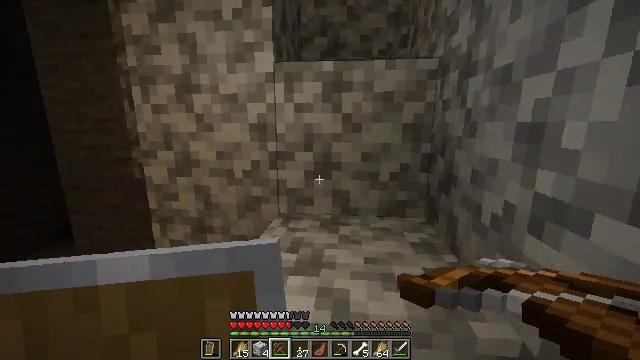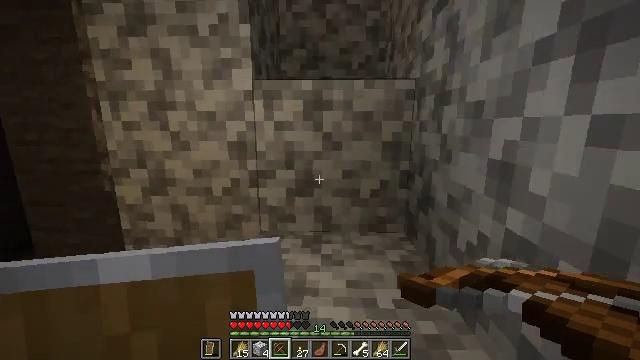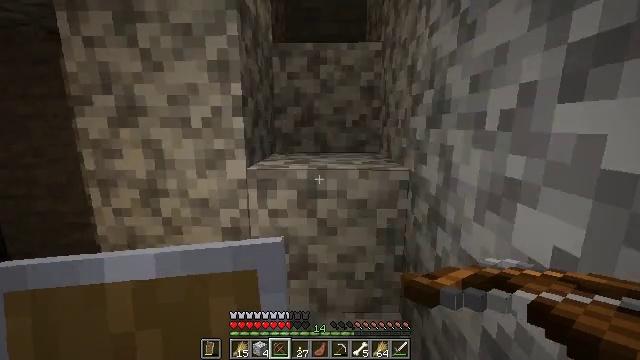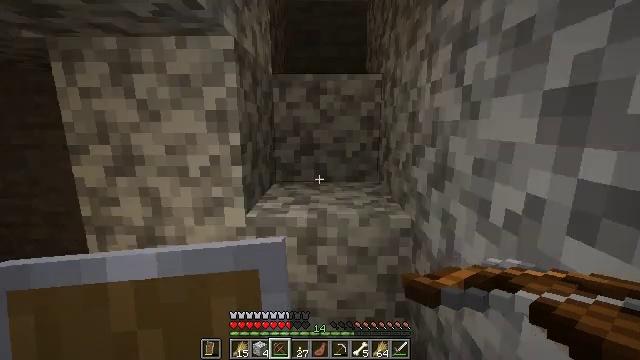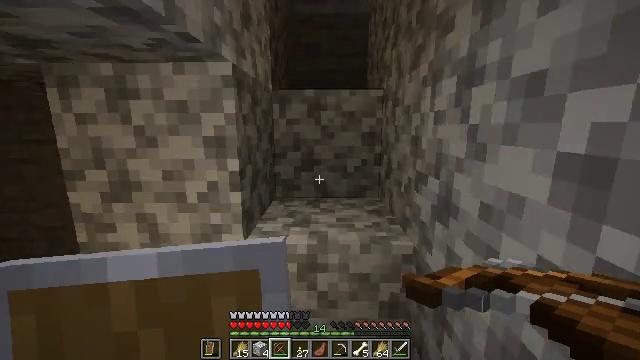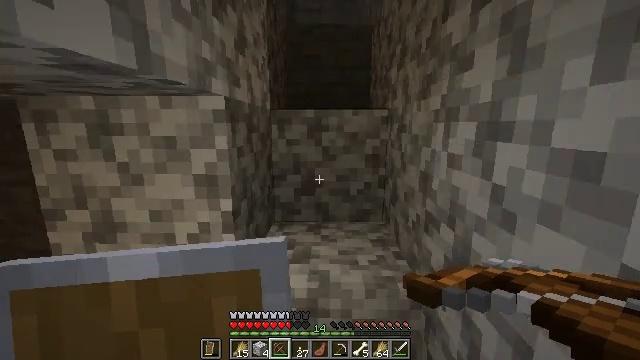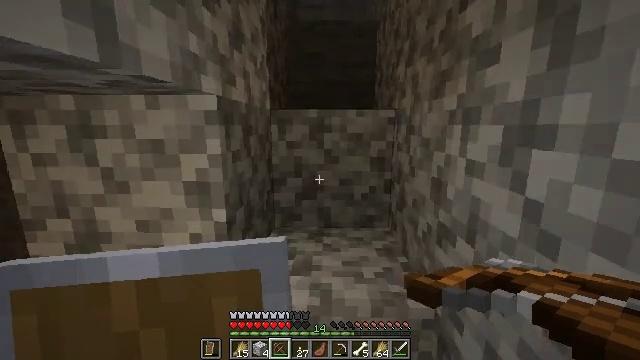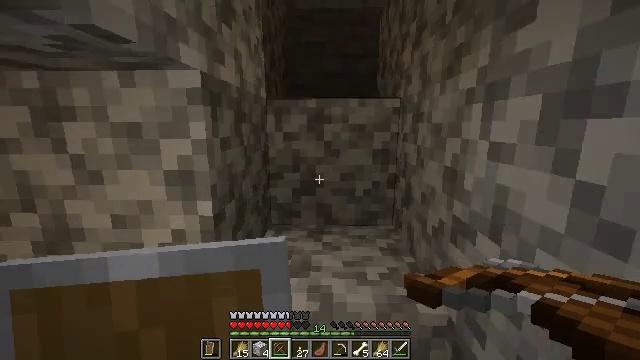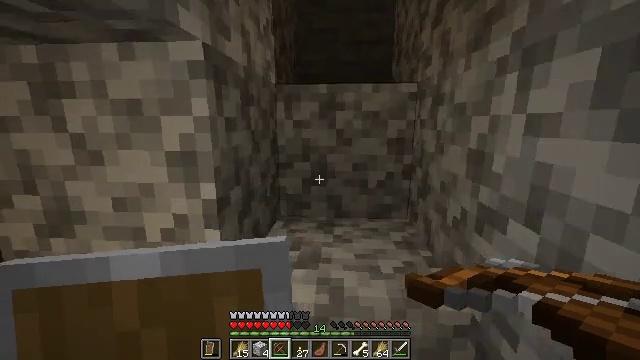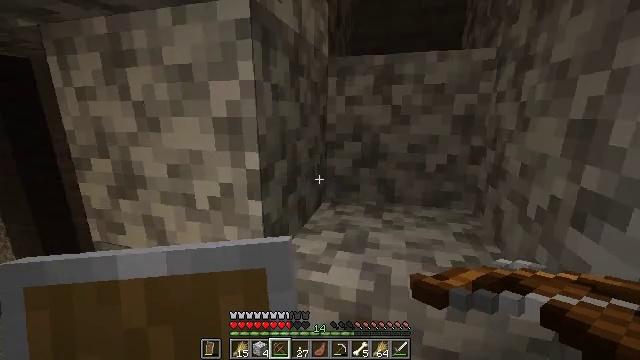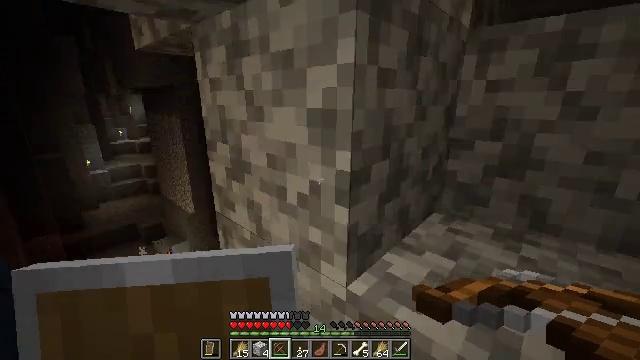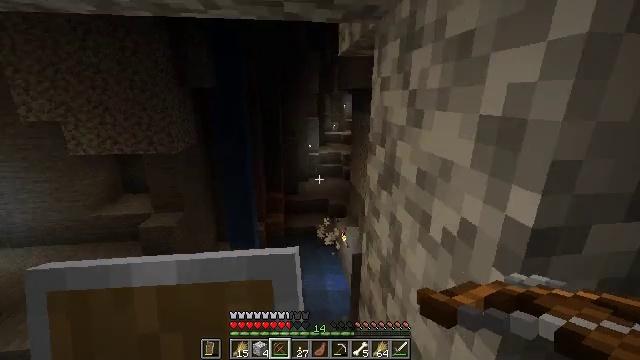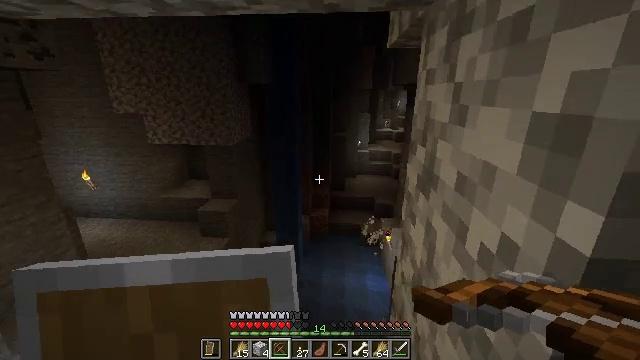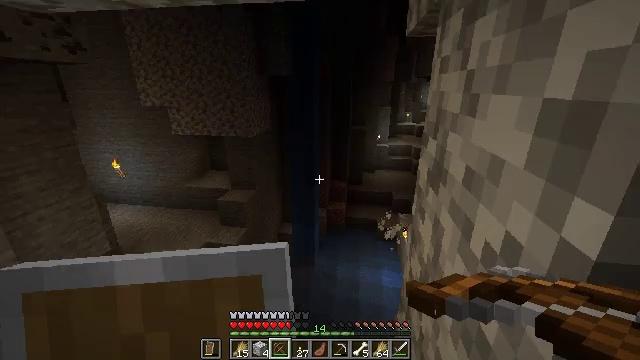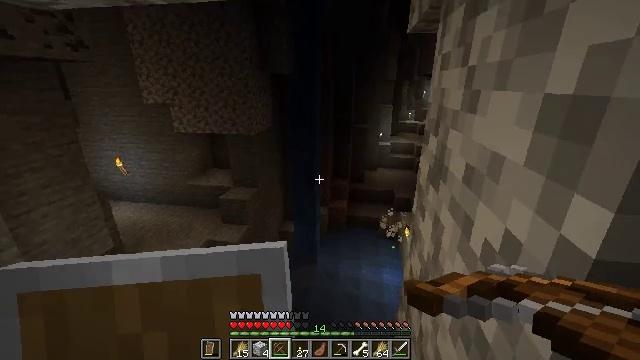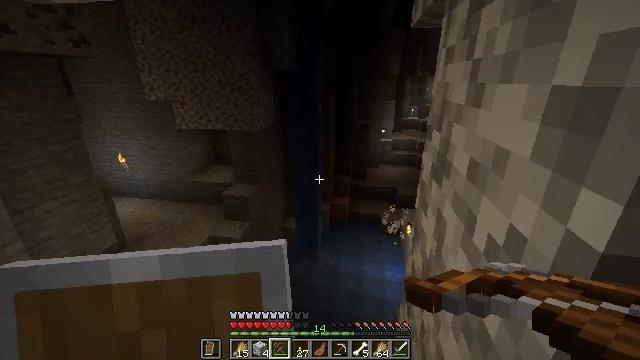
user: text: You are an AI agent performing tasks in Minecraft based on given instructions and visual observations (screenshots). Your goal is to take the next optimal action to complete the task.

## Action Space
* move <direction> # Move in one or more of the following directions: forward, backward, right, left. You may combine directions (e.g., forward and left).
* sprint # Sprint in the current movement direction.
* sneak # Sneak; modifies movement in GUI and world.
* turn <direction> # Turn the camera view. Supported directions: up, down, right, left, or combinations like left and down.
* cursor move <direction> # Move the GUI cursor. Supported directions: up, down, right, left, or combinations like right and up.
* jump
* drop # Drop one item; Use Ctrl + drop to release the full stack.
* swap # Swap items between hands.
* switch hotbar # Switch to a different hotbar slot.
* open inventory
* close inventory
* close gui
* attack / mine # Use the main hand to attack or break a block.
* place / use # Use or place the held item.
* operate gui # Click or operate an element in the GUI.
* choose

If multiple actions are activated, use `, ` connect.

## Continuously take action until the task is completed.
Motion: motion action
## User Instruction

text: Craft the gold ingot using the furnace.
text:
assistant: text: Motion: move forward, turn right, jump
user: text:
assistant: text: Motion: move forward, turn right, jump
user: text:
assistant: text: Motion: move forward, jump
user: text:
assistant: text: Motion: move forward, jump
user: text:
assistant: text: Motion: move forward, jump
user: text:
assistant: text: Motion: move forward
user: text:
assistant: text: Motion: move forward
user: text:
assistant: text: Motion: move forward, turn left
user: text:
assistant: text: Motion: move forward, turn left and down
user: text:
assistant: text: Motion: move forward, turn left and down
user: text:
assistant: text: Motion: turn left
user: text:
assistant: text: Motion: turn left
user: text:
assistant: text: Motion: turn left and down
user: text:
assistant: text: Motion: no_op
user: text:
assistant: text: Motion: no_op
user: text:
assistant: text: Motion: no_op
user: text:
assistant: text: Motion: no_op
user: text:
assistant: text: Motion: no_op
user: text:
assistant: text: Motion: no_op
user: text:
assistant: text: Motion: no_op
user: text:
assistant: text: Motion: no_op
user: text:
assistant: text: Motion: no_op
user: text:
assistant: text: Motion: no_op
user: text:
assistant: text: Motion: no_op
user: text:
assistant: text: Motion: turn right
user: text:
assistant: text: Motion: turn right
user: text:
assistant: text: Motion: turn right and up
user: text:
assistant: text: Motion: turn right and up
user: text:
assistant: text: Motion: turn right and up
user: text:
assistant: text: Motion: turn right and up